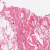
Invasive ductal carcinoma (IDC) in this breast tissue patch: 0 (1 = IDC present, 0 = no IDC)